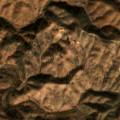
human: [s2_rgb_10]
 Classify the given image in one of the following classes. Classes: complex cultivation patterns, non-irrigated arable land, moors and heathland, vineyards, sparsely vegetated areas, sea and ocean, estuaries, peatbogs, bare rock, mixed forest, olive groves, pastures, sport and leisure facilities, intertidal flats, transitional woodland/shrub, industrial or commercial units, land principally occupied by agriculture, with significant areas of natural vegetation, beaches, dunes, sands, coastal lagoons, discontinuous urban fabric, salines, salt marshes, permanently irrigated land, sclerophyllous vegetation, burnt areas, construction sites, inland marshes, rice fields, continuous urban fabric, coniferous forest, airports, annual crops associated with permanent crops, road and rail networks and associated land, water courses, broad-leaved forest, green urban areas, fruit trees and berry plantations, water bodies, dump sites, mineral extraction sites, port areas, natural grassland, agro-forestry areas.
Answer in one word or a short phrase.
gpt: non-irrigated arable land, pastures, land principally occupied by agriculture, with significant areas of natural vegetation, agro-forestry areas, broad-leaved forest, sclerophyllous vegetation, transitional woodland/shrub